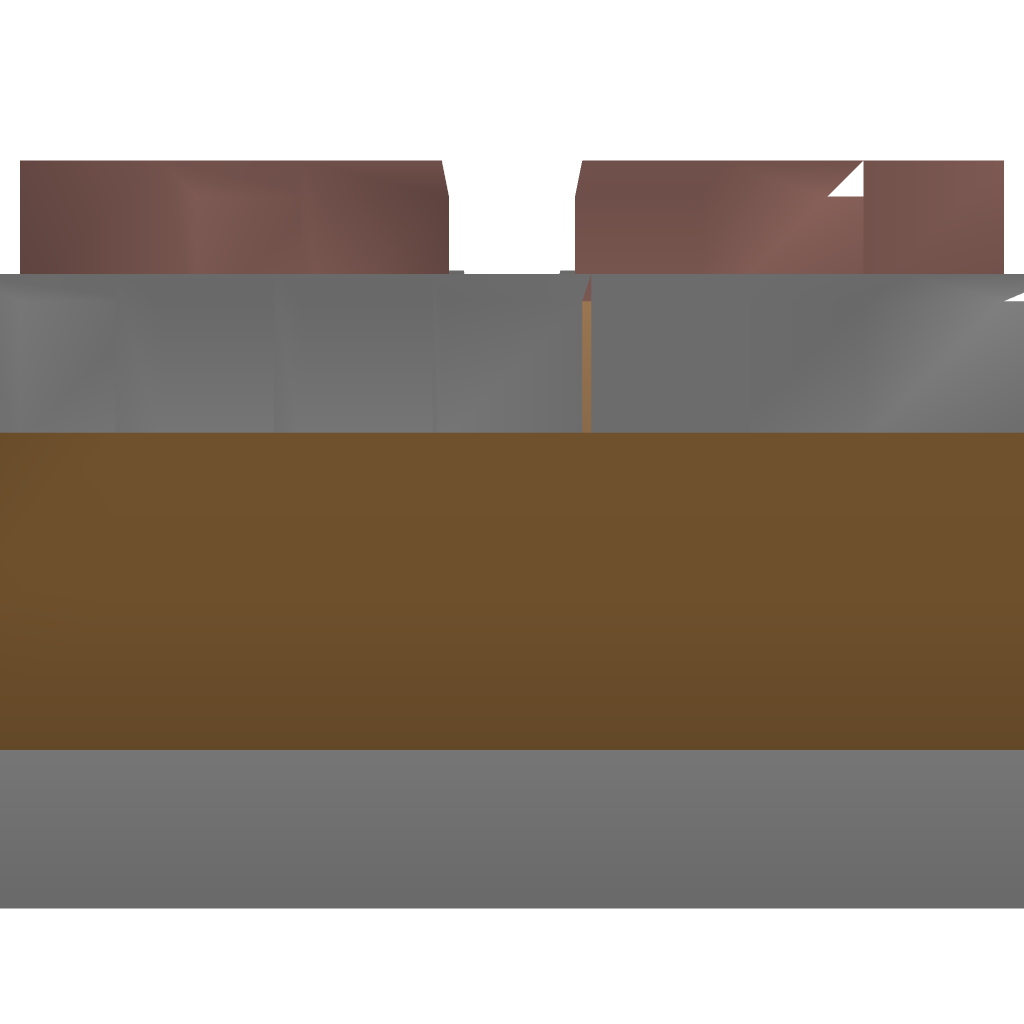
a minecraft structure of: Cobblegen very tiny build of 5 blocks high